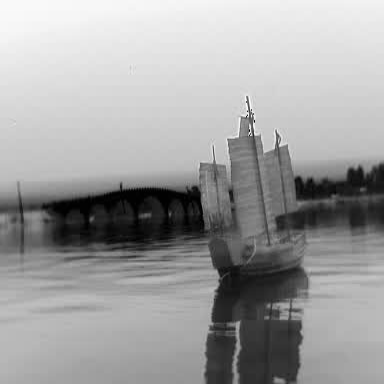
There is a sailboat in the infrared image.